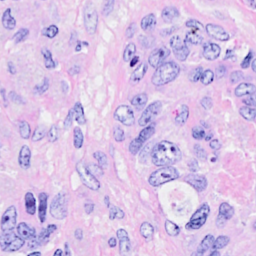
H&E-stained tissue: Breast